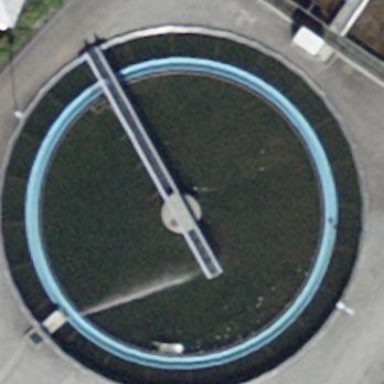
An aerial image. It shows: Body of wastewater.